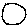
Label: circle